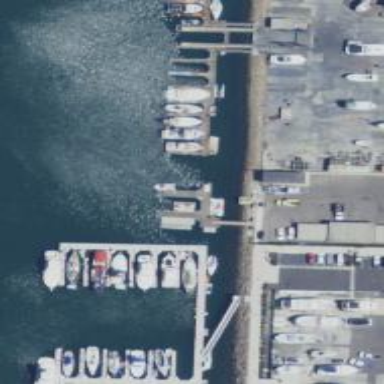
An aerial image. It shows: Man-made pier.